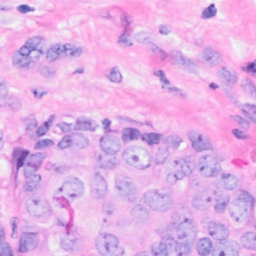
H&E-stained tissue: Breast